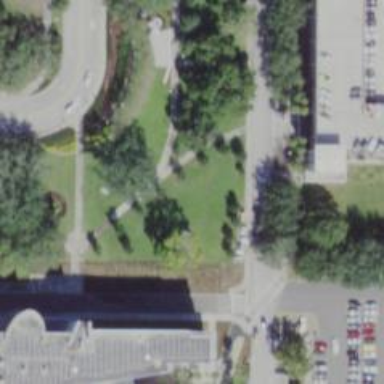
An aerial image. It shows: Footway along the parkway.